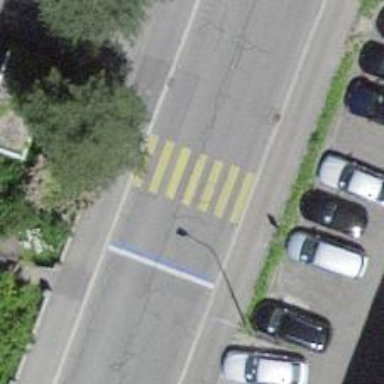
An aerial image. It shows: Uncontrolled road crossing.